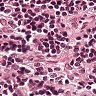
Metastatic tissue present: no